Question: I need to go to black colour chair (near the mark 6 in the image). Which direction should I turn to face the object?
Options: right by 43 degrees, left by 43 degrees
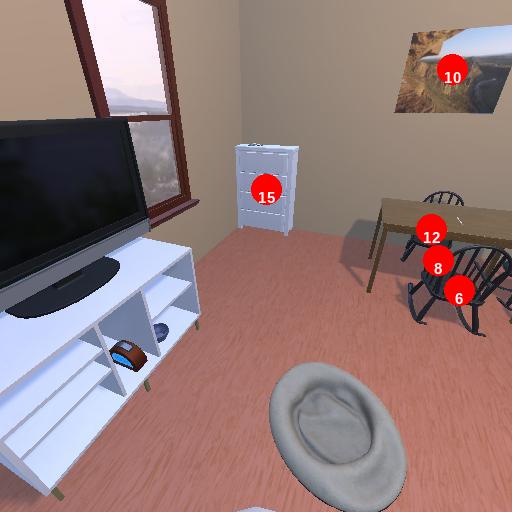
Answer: right by 43 degrees